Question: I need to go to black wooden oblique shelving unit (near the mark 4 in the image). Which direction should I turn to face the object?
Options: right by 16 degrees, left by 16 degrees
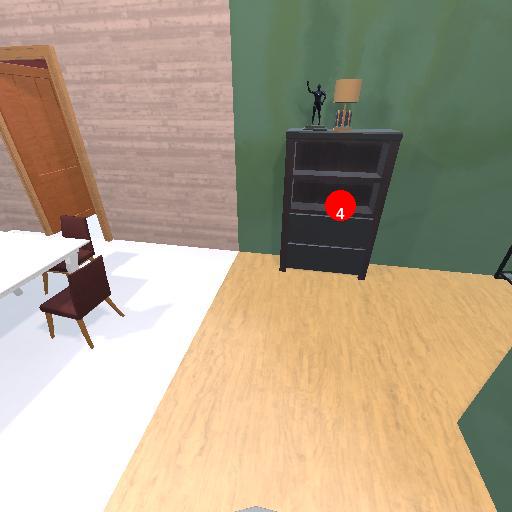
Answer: right by 16 degrees